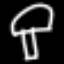
Label: mushroom